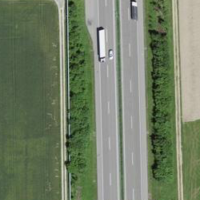
EUNIS habitat code: 57
Species observed at this site:
Milvus milvus
Falco tinnunculus
Milvus migrans